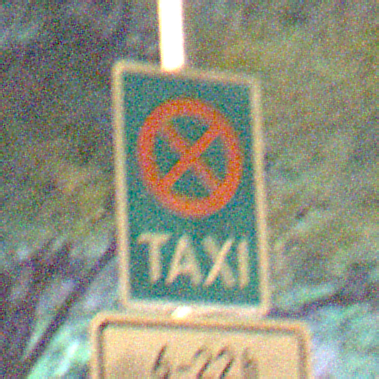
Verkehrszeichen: Taxenstand
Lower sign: ZeitangabenMitBeschraenkungAufWochentage4
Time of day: Night
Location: Outdoor (Suburban)
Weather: PartlyCloudy
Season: NotSpecified
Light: Artificial